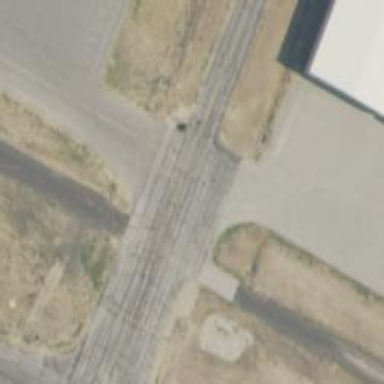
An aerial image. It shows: View of taxiway at the airport.